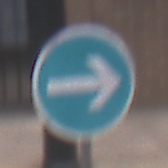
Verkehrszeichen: VorgeschriebeneFahrtrichtungHierRechts
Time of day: MorningAfternoon
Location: Outdoor (Urban)
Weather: Overcast
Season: NotSpecified
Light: Natural